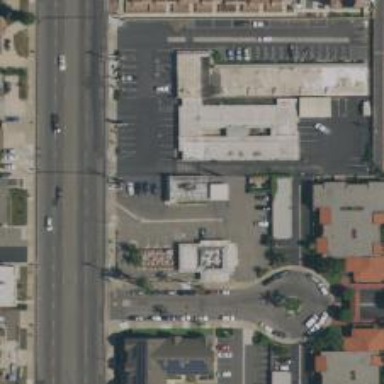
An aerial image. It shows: Car rental facility.